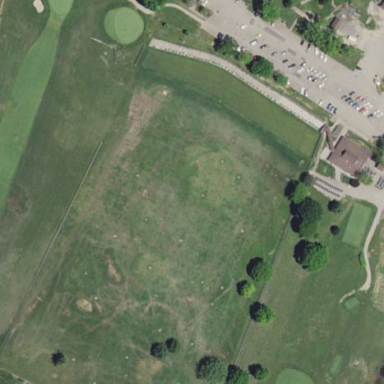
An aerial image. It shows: Driving range for golf on grass.